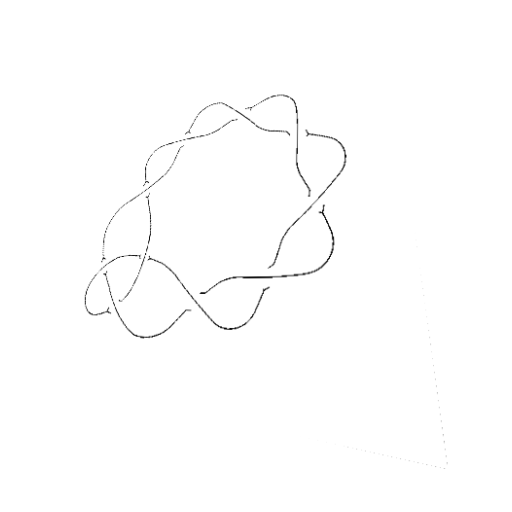
Crossing number: 10